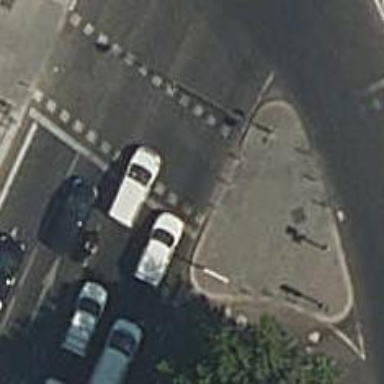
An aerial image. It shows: Traffic signals at road crossing.